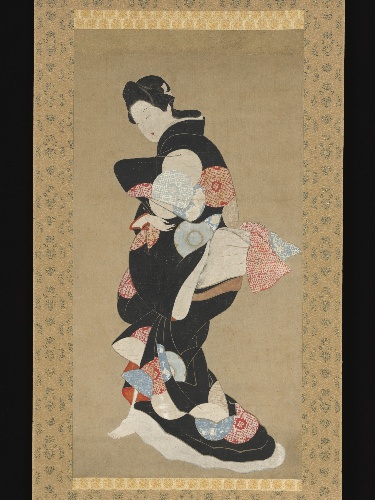
Artist: Hishikawa Moronobu 菱川師宣
Artist bio: Japanese, 1618–1694
Object type: Hanging scroll
Classification: Paintings
Medium: Hanging scroll; color on paper
Culture: Japan
Period: Edo period (1615–1868)
Dimensions: Painting only: 30 3/4 x 16 1/2 in. (78.1 x 41.9 cm)
Department: Asian Art
Credit line: H. O. Havemeyer Collection, Bequest of Mrs. H. O. Havemeyer, 1929
Accession year: 1929
Repository: Metropolitan Museum of Art, New York, NY
Tags: Women|Dancers